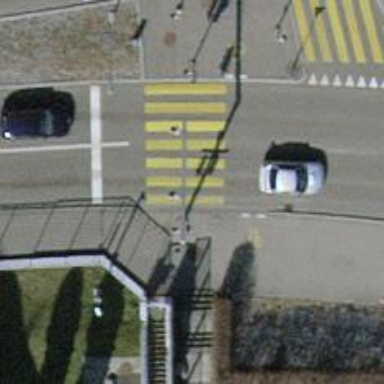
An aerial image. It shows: Road with traffic signals and zebra crossing with traffic signals.